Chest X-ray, PA view. Patient: 75 years old, sex M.
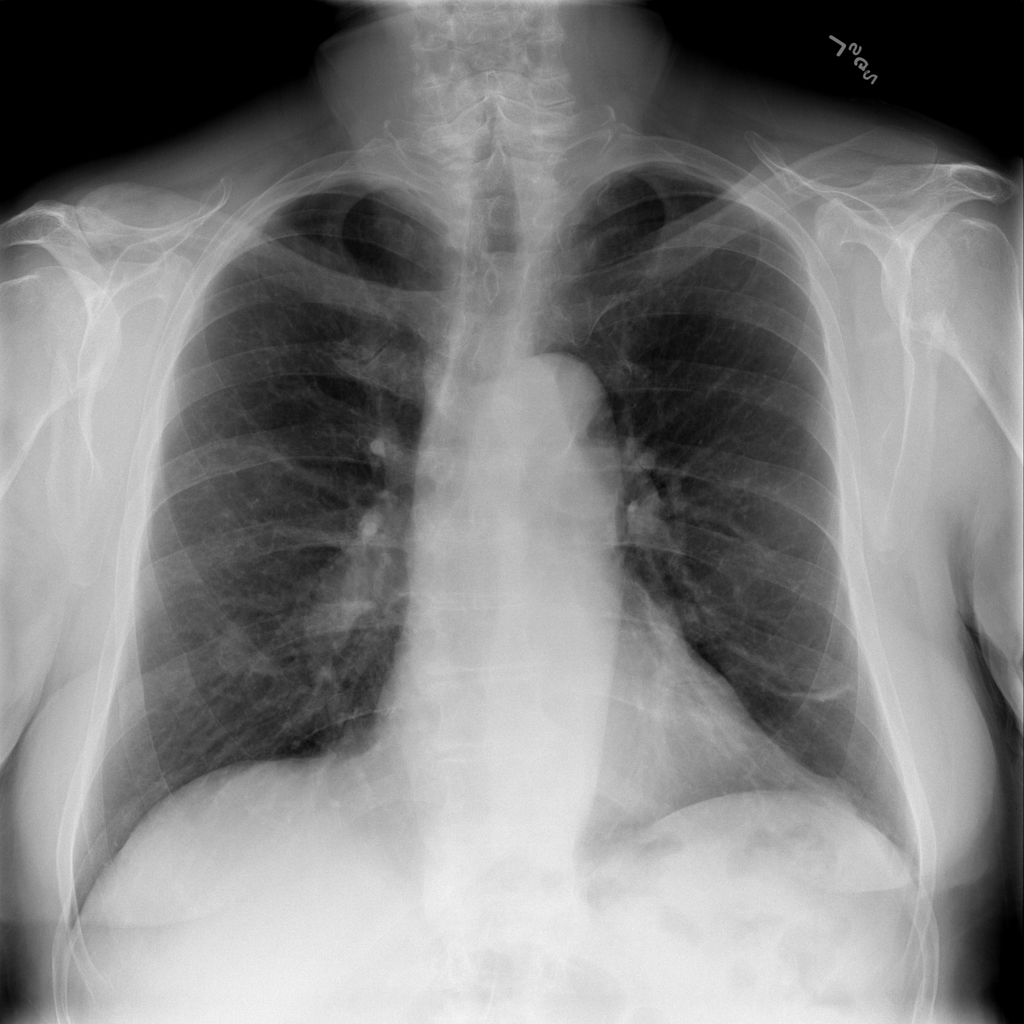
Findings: Atelectasis, Infiltration